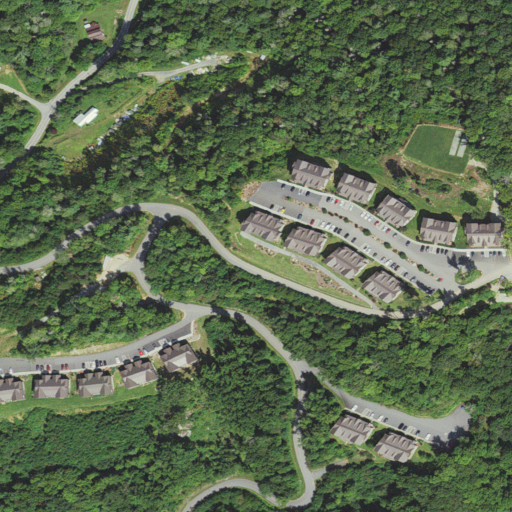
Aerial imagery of ridge(s) in North Carolina named Pine Ridge containing deciduous forest, open development, mixed forest, low intensity development, medium intensity development, grassland, shrub, and pasture